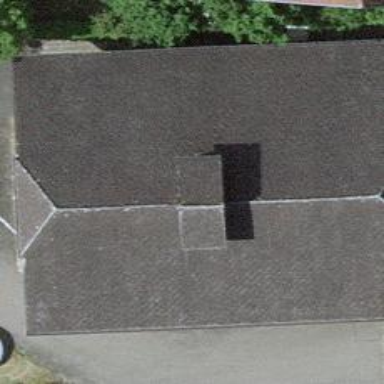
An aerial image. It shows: Rural barn.